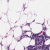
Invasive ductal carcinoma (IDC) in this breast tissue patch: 1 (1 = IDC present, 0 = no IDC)